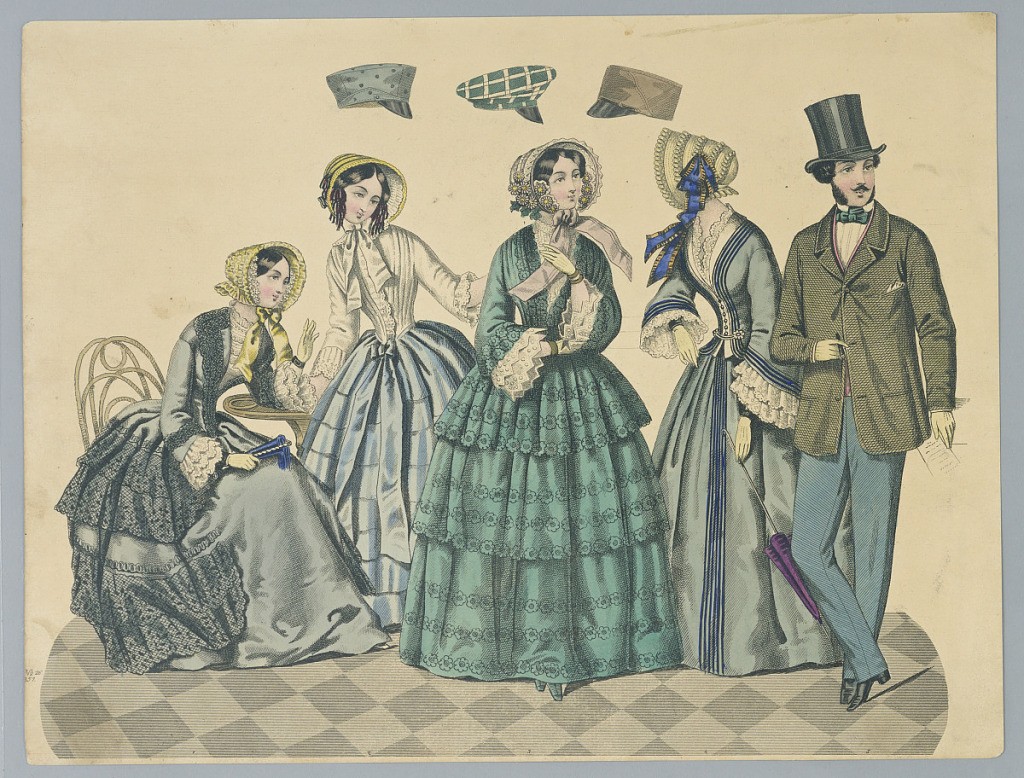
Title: Fashion Plate
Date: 1851
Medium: Engraving, brush and watercolor on paper
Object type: Print
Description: Left, woman sits in chair at small table. Three women, center, with caps above their heads. Man at right, with a cigar and wearing tall silk hat.